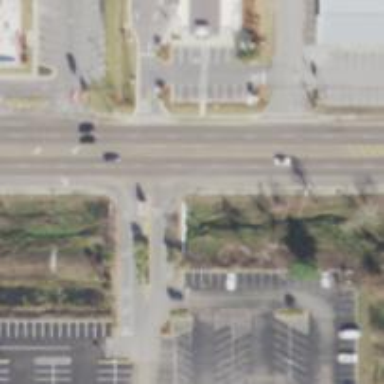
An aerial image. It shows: Unmarked road crossing.